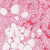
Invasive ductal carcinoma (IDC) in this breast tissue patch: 0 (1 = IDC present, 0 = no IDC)